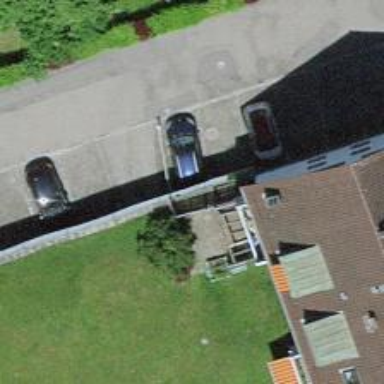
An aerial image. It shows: Parking entrance.